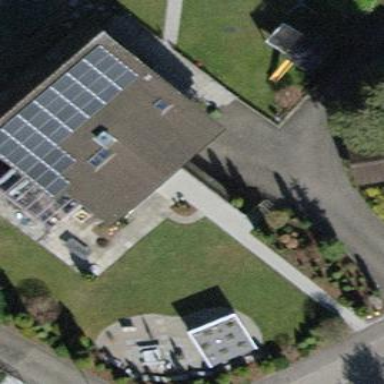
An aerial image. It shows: Solar power generator with photovoltaic panels.